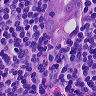
Metastatic tissue present: yes